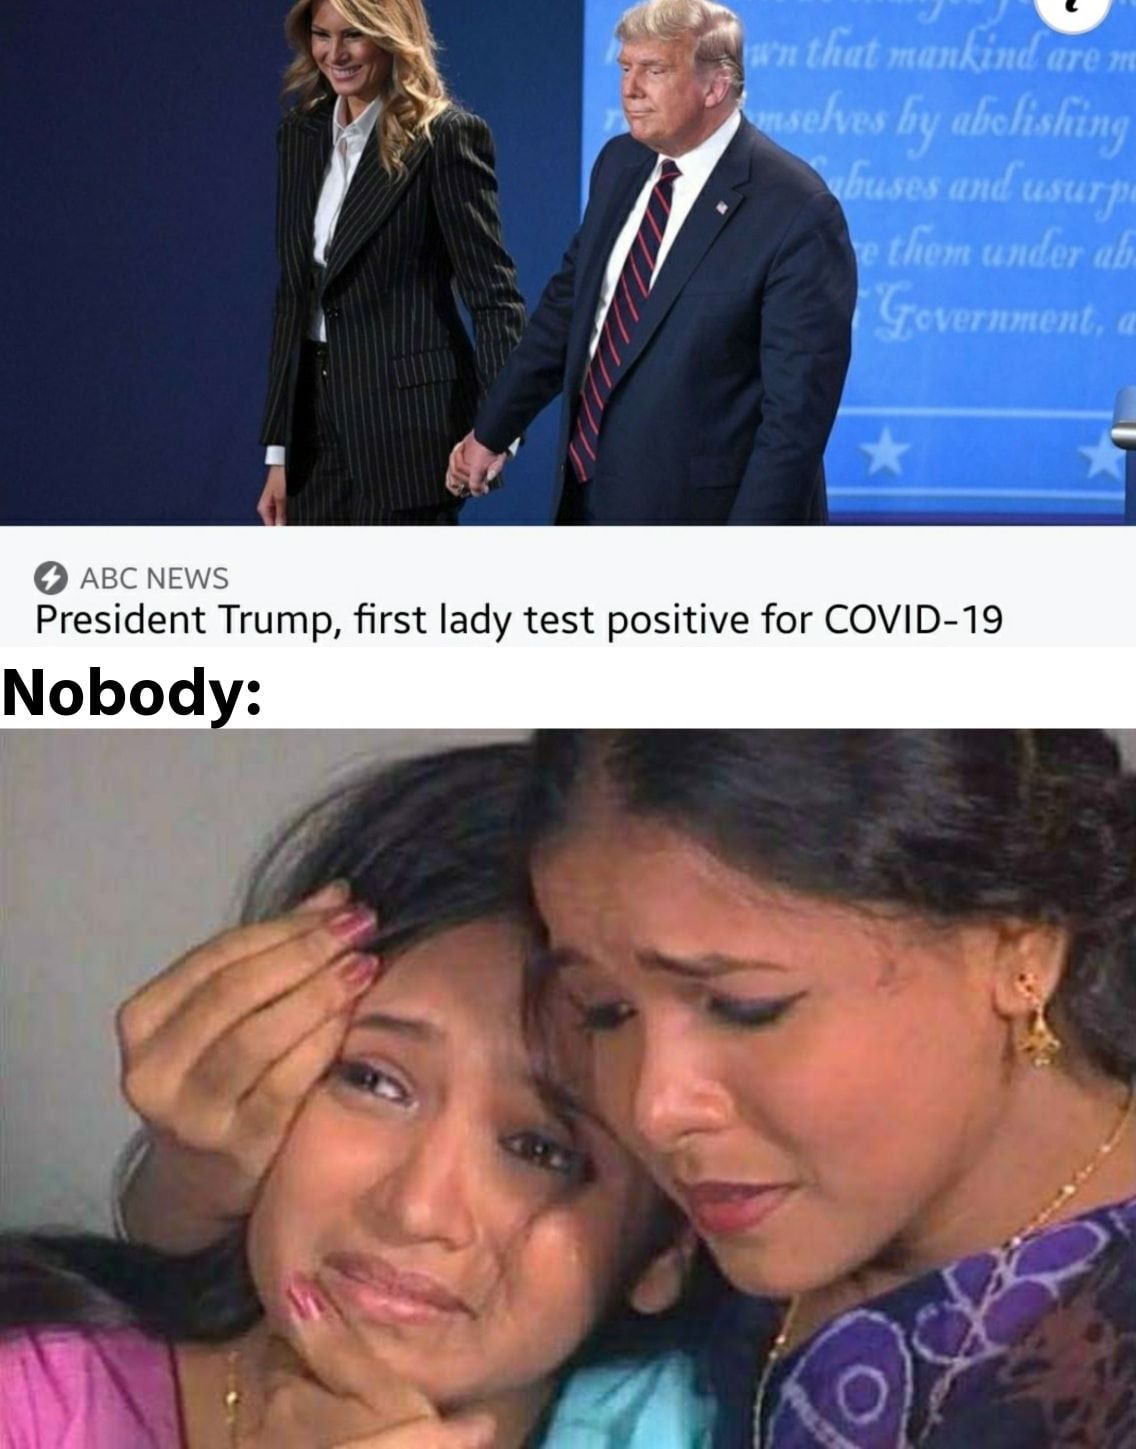
Caption: ABC NEWS President Trump , first lady test positive for COVID-19    Nobody :
Label: non-hate